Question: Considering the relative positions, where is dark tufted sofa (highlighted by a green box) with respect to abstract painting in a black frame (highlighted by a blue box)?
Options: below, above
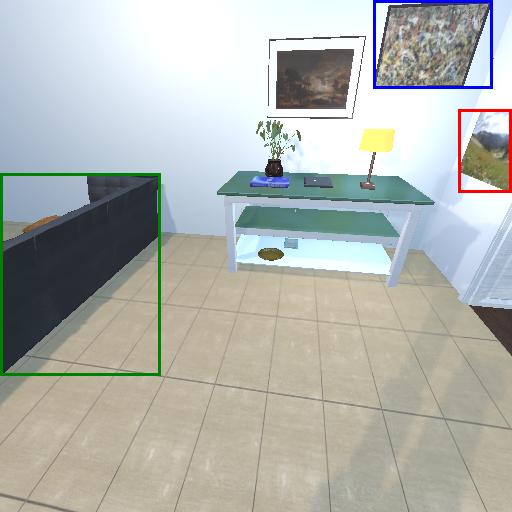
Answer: below